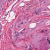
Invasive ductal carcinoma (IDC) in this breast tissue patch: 0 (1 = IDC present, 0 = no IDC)